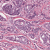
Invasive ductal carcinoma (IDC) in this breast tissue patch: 1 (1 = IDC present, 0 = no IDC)